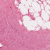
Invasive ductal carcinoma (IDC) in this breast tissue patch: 0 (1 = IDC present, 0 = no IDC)